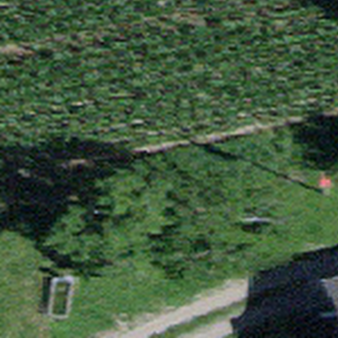
Label: other